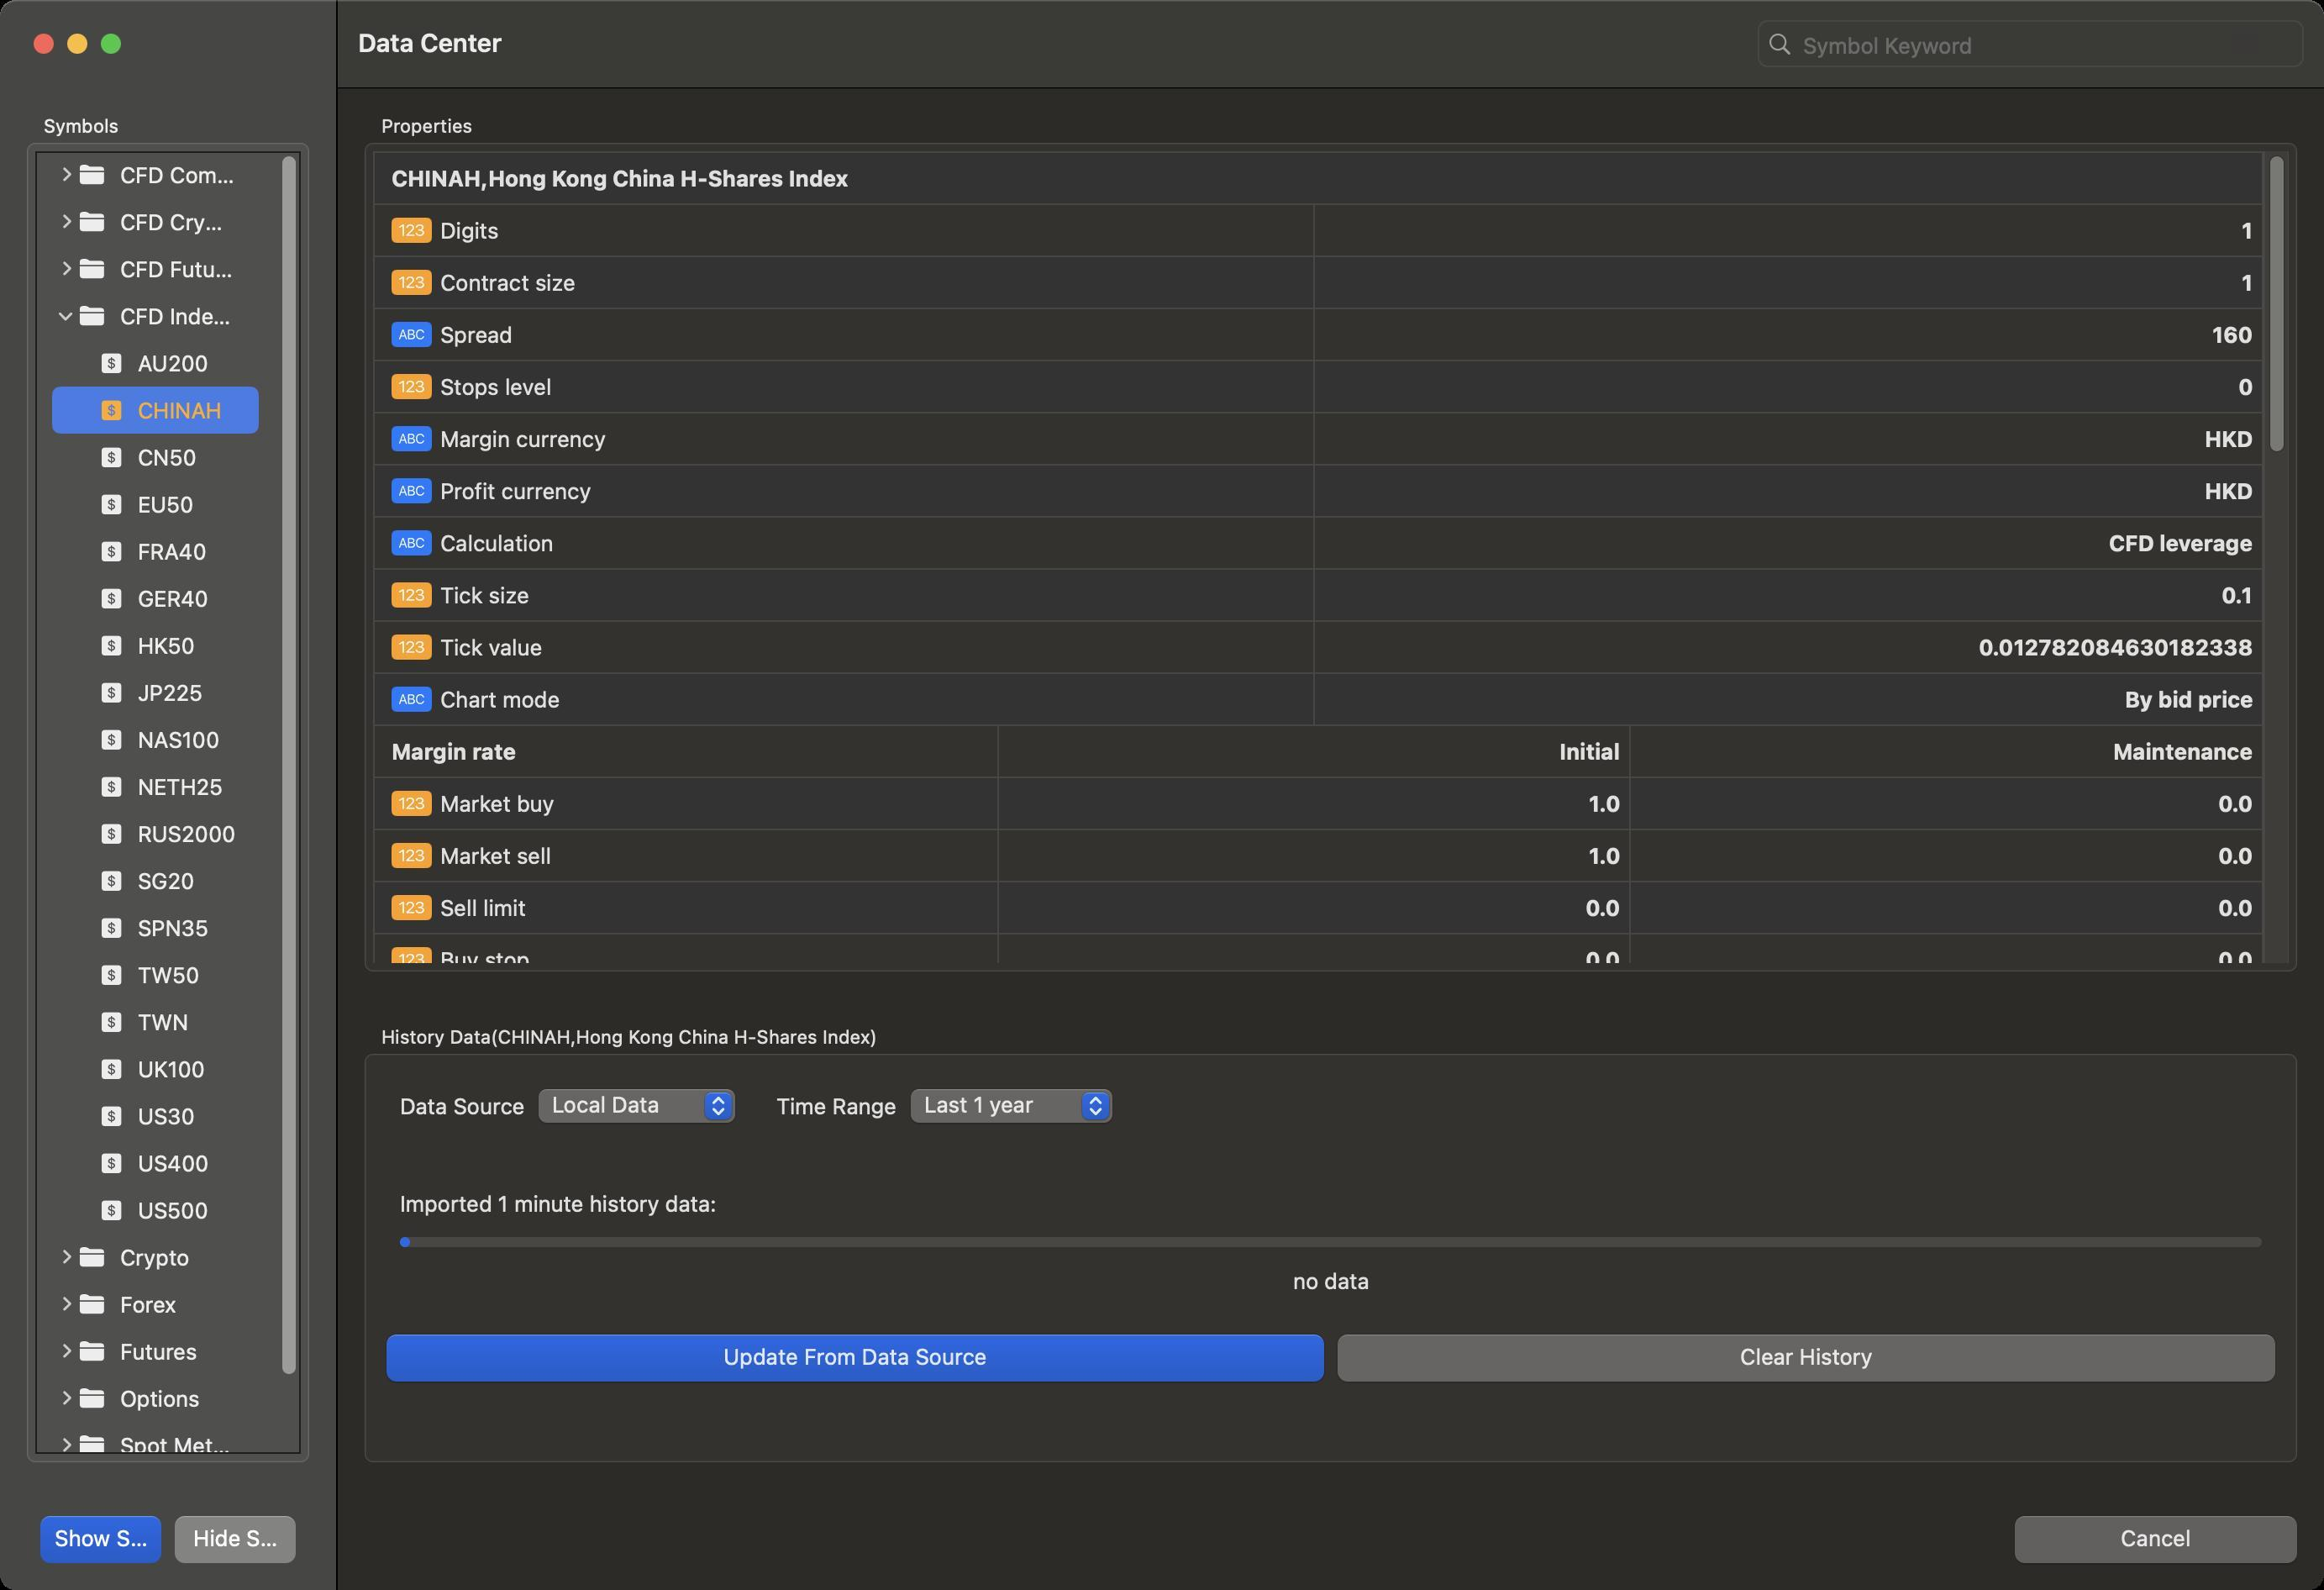
Accessibility tree:
{"name": "Data_Center", "role": "AXWindow", "description": null, "role_description": "standard window", "value": null, "position": "164.00;117.00", "size": "1383;946", "children": [{"name": null, "role": "AXGroup", "description": null, "role_description": "group", "value": null, "position": "0.00;0.00", "size": "1383;946", "children": [{"name": null, "role": "AXSplitGroup", "description": null, "role_description": "split group", "value": null, "position": "0.00;0.00", "size": "1383;946", "children": [{"name": null, "role": "AXGroup", "description": null, "role_description": "group", "value": null, "position": "0.00;0.00", "size": "200;946", "children": [{"name": null, "role": "AXGroup", "description": null, "role_description": "group", "value": null, "position": "16.00;68.00", "size": "168;802", "children": [{"name": null, "role": "AXHeading", "description": "Symbols", "role_description": "heading", "value": null, "position": "26.00;68.00", "size": "45;14", "children": []}, {"name": null, "role": "AXScrollArea", "description": null, "role_description": "scroll area", "value": null, "position": "21.00;90.00", "size": "158;775", "children": [{"name": null, "role": "AXOutline", "description": "Sidebar", "role_description": "outline", "value": null, "position": "21.00;90.00", "size": "158;775", "children": [{"name": null, "role": "AXRow", "description": null, "role_description": "outline row", "value": null, "position": "21.00;90.00", "size": "143;28", "children": [{"name": null, "role": "AXCell", "description": null, "role_description": "cell", "value": null, "position": "31.00;90.00", "size": "123;28", "children": [{"name": null, "role": "AXHeading", "description": "Move", "role_description": "heading", "value": null, "position": "47.50;98.00", "size": "14;12", "children": []}, {"name": null, "role": "AXStaticText", "description": null, "role_description": "text", "value": "CFD Commodity", "position": "71.50;96.00", "size": "68;16", "children": []}, {"name": null, "role": "AXDisclosureTriangle", "description": null, "role_description": "disclosure triangle", "value": 0, "position": "33.00;90.00", "size": "13;28", "children": []}]}]}, {"name": null, "role": "AXRow", "description": null, "role_description": "outline row", "value": null, "position": "21.00;118.00", "size": "143;28", "children": [{"name": null, "role": "AXCell", "description": null, "role_description": "cell", "value": null, "position": "31.00;118.00", "size": "123;28", "children": [{"name": null, "role": "AXHeading", "description": "Move", "role_description": "heading", "value": null, "position": "47.50;126.00", "size": "14;12", "children": []}, {"name": null, "role": "AXStaticText", "description": null, "role_description": "text", "value": "CFD Crypto", "position": "71.50;124.00", "size": "62;16", "children": []}, {"name": null, "role": "AXDisclosureTriangle", "description": null, "role_description": "disclosure triangle", "value": 0, "position": "33.00;118.00", "size": "13;28", "children": []}]}]}, {"name": null, "role": "AXRow", "description": null, "role_description": "outline row", "value": null, "position": "21.00;146.00", "size": "143;28", "children": [{"name": null, "role": "AXCell", "description": null, "role_description": "cell", "value": null, "position": "31.00;146.00", "size": "123;28", "children": [{"name": null, "role": "AXHeading", "description": "Move", "role_description": "heading", "value": null, "position": "47.50;154.00", "size": "14;12", "children": []}, {"name": null, "role": "AXStaticText", "description": null, "role_description": "text", "value": "CFD Futures", "position": "71.50;152.00", "size": "67;16", "children": []}, {"name": null, "role": "AXDisclosureTriangle", "description": null, "role_description": "disclosure triangle", "value": 0, "position": "33.00;146.00", "size": "13;28", "children": []}]}]}, {"name": null, "role": "AXRow", "description": null, "role_description": "outline row", "value": null, "position": "21.00;174.00", "size": "143;28", "children": [{"name": null, "role": "AXCell", "description": null, "role_description": "cell", "value": null, "position": "31.00;174.00", "size": "123;28", "children": [{"name": null, "role": "AXHeading", "description": "Move", "role_description": "heading", "value": null, "position": "47.50;182.00", "size": "14;12", "children": []}, {"name": null, "role": "AXStaticText", "description": null, "role_description": "text", "value": "CFD Indexes", "position": "71.50;180.00", "size": "66;16", "children": []}, {"name": null, "role": "AXDisclosureTriangle", "description": null, "role_description": "disclosure triangle", "value": 1, "position": "33.00;174.00", "size": "13;28", "children": []}]}]}, {"name": null, "role": "AXRow", "description": null, "role_description": "outline row", "value": null, "position": "21.00;202.00", "size": "143;28", "children": [{"name": null, "role": "AXCell", "description": null, "role_description": "cell", "value": null, "position": "31.00;202.00", "size": "123;28", "children": [{"name": null, "role": "AXImage", "description": "dollarsign.square.fill", "role_description": "image", "value": null, "position": "60.50;210.00", "size": "12;12", "children": []}, {"name": null, "role": "AXStaticText", "description": null, "role_description": "text", "value": "AU200", "position": "82.00;208.00", "size": "42;16", "children": []}, {"name": null, "role": "AXStaticText", "description": null, "role_description": "text", "value": "ASX 200 Index", "position": "170.00;208.00", "size": "0;16", "children": []}]}]}, {"name": null, "role": "AXRow", "description": null, "role_description": "outline row", "value": null, "position": "21.00;230.00", "size": "143;28", "children": [{"name": null, "role": "AXCell", "description": null, "role_description": "cell", "value": null, "position": "31.00;230.00", "size": "123;28", "children": [{"name": null, "role": "AXImage", "description": "dollarsign.square.fill", "role_description": "image", "value": null, "position": "60.50;238.00", "size": "12;12", "children": []}, {"name": null, "role": "AXStaticText", "description": null, "role_description": "text", "value": "CHINAH", "position": "82.00;236.00", "size": "50;16", "children": []}, {"name": null, "role": "AXStaticText", "description": null, "role_description": "text", "value": "Hong Kong China H-Shares Index", "position": "170.00;236.00", "size": "0;16", "children": []}]}]}, {"name": null, "role": "AXRow", "description": null, "role_description": "outline row", "value": null, "position": "21.00;258.00", "size": "143;28", "children": [{"name": null, "role": "AXCell", "description": null, "role_description": "cell", "value": null, "position": "31.00;258.00", "size": "123;28", "children": [{"name": null, "role": "AXImage", "description": "dollarsign.square.fill", "role_description": "image", "value": null, "position": "60.50;266.00", "size": "12;12", "children": []}, {"name": null, "role": "AXStaticText", "description": null, "role_description": "text", "value": "CN50", "position": "82.00;264.00", "size": "35;16", "children": []}, {"name": null, "role": "AXStaticText", "description": null, "role_description": "text", "value": "FTSE China A50 Index", "position": "170.00;264.00", "size": "0;16", "children": []}]}]}, {"name": null, "role": "AXRow", "description": null, "role_description": "outline row", "value": null, "position": "21.00;286.00", "size": "143;28", "children": [{"name": null, "role": "AXCell", "description": null, "role_description": "cell", "value": null, "position": "31.00;286.00", "size": "123;28", "children": [{"name": null, "role": "AXImage", "description": "dollarsign.square.fill", "role_description": "image", "value": null, "position": "60.50;294.00", "size": "12;12", "children": []}, {"name": null, "role": "AXStaticText", "description": null, "role_description": "text", "value": "EU50", "position": "82.00;292.00", "size": "34;16", "children": []}, {"name": null, "role": "AXStaticText", "description": null, "role_description": "text", "value": "EURO STOXX 50", "position": "170.00;292.00", "size": "0;16", "children": []}]}]}, {"name": null, "role": "AXRow", "description": null, "role_description": "outline row", "value": null, "position": "21.00;314.00", "size": "143;28", "children": [{"name": null, "role": "AXCell", "description": null, "role_description": "cell", "value": null, "position": "31.00;314.00", "size": "123;28", "children": [{"name": null, "role": "AXImage", "description": "dollarsign.square.fill", "role_description": "image", "value": null, "position": "60.50;322.00", "size": "12;12", "children": []}, {"name": null, "role": "AXStaticText", "description": null, "role_description": "text", "value": "FRA40", "position": "82.00;320.00", "size": "41;16", "children": []}, {"name": null, "role": "AXStaticText", "description": null, "role_description": "text", "value": "CAC 40 Index", "position": "170.00;320.00", "size": "0;16", "children": []}]}]}, {"name": null, "role": "AXRow", "description": null, "role_description": "outline row", "value": null, "position": "21.00;342.00", "size": "143;28", "children": [{"name": null, "role": "AXCell", "description": null, "role_description": "cell", "value": null, "position": "31.00;342.00", "size": "123;28", "children": [{"name": null, "role": "AXImage", "description": "dollarsign.square.fill", "role_description": "image", "value": null, "position": "60.50;350.00", "size": "12;12", "children": []}, {"name": null, "role": "AXStaticText", "description": null, "role_description": "text", "value": "GER40", "position": "82.00;348.00", "size": "42;16", "children": []}, {"name": null, "role": "AXStaticText", "description": null, "role_description": "text", "value": "Germany40", "position": "170.00;348.00", "size": "0;16", "children": []}]}]}, {"name": null, "role": "AXRow", "description": null, "role_description": "outline row", "value": null, "position": "21.00;370.00", "size": "143;28", "children": [{"name": null, "role": "AXCell", "description": null, "role_description": "cell", "value": null, "position": "31.00;370.00", "size": "123;28", "children": [{"name": null, "role": "AXImage", "description": "dollarsign.square.fill", "role_description": "image", "value": null, "position": "60.50;378.00", "size": "12;12", "children": []}, {"name": null, "role": "AXStaticText", "description": null, "role_description": "text", "value": "HK50", "position": "82.00;376.00", "size": "34;16", "children": []}, {"name": null, "role": "AXStaticText", "description": null, "role_description": "text", "value": "HSI 50 Index", "position": "170.00;376.00", "size": "0;16", "children": []}]}]}, {"name": null, "role": "AXRow", "description": null, "role_description": "outline row", "value": null, "position": "21.00;398.00", "size": "143;28", "children": [{"name": null, "role": "AXCell", "description": null, "role_description": "cell", "value": null, "position": "31.00;398.00", "size": "123;28", "children": [{"name": null, "role": "AXImage", "description": "dollarsign.square.fill", "role_description": "image", "value": null, "position": "60.50;406.00", "size": "12;12", "children": []}, {"name": null, "role": "AXStaticText", "description": null, "role_description": "text", "value": "JP225", "position": "82.00;404.00", "size": "39;16", "children": []}, {"name": null, "role": "AXStaticText", "description": null, "role_description": "text", "value": "Nikkei 225 Index", "position": "170.00;404.00", "size": "0;16", "children": []}]}]}, {"name": null, "role": "AXRow", "description": null, "role_description": "outline row", "value": null, "position": "21.00;426.00", "size": "143;28", "children": [{"name": null, "role": "AXCell", "description": null, "role_description": "cell", "value": null, "position": "31.00;426.00", "size": "123;28", "children": [{"name": null, "role": "AXImage", "description": "dollarsign.square.fill", "role_description": "image", "value": null, "position": "60.50;434.00", "size": "12;12", "children": []}, {"name": null, "role": "AXStaticText", "description": null, "role_description": "text", "value": "NAS100", "position": "82.00;432.00", "size": "49;16", "children": []}, {"name": null, "role": "AXStaticText", "description": null, "role_description": "text", "value": "NASDAQ 100 Index", "position": "170.00;432.00", "size": "0;16", "children": []}]}]}, {"name": null, "role": "AXRow", "description": null, "role_description": "outline row", "value": null, "position": "21.00;454.00", "size": "143;28", "children": [{"name": null, "role": "AXCell", "description": null, "role_description": "cell", "value": null, "position": "31.00;454.00", "size": "123;28", "children": [{"name": null, "role": "AXImage", "description": "dollarsign.square.fill", "role_description": "image", "value": null, "position": "60.50;462.00", "size": "12;12", "children": []}, {"name": null, "role": "AXStaticText", "description": null, "role_description": "text", "value": "NETH25", "position": "82.00;460.00", "size": "51;16", "children": []}, {"name": null, "role": "AXStaticText", "description": null, "role_description": "text", "value": "Netherlands 25 Index", "position": "170.00;460.00", "size": "0;16", "children": []}]}]}, {"name": null, "role": "AXRow", "description": null, "role_description": "outline row", "value": null, "position": "21.00;482.00", "size": "143;28", "children": [{"name": null, "role": "AXCell", "description": null, "role_description": "cell", "value": null, "position": "31.00;482.00", "size": "123;28", "children": [{"name": null, "role": "AXImage", "description": "dollarsign.square.fill", "role_description": "image", "value": null, "position": "60.50;490.00", "size": "12;12", "children": []}, {"name": null, "role": "AXStaticText", "description": null, "role_description": "text", "value": "RUS2000", "position": "82.00;488.00", "size": "58;16", "children": []}, {"name": null, "role": "AXStaticText", "description": null, "role_description": "text", "value": "US Small Cap 2000 Index", "position": "170.00;488.00", "size": "0;16", "children": []}]}]}, {"name": null, "role": "AXRow", "description": null, "role_description": "outline row", "value": null, "position": "21.00;510.00", "size": "143;28", "children": [{"name": null, "role": "AXCell", "description": null, "role_description": "cell", "value": null, "position": "31.00;510.00", "size": "123;28", "children": [{"name": null, "role": "AXImage", "description": "dollarsign.square.fill", "role_description": "image", "value": null, "position": "60.50;518.00", "size": "12;12", "children": []}, {"name": null, "role": "AXStaticText", "description": null, "role_description": "text", "value": "SG20", "position": "82.00;516.00", "size": "34;16", "children": []}, {"name": null, "role": "AXStaticText", "description": null, "role_description": "text", "value": "Singapore 20 Index", "position": "170.00;516.00", "size": "0;16", "children": []}]}]}, {"name": null, "role": "AXRow", "description": null, "role_description": "outline row", "value": null, "position": "21.00;538.00", "size": "143;28", "children": [{"name": null, "role": "AXCell", "description": null, "role_description": "cell", "value": null, "position": "31.00;538.00", "size": "123;28", "children": [{"name": null, "role": "AXImage", "description": "dollarsign.square.fill", "role_description": "image", "value": null, "position": "60.50;546.00", "size": "12;12", "children": []}, {"name": null, "role": "AXStaticText", "description": null, "role_description": "text", "value": "SPN35", "position": "82.00;544.00", "size": "42;16", "children": []}, {"name": null, "role": "AXStaticText", "description": null, "role_description": "text", "value": "IBEX 35 Index", "position": "170.00;544.00", "size": "0;16", "children": []}]}]}, {"name": null, "role": "AXRow", "description": null, "role_description": "outline row", "value": null, "position": "21.00;566.00", "size": "143;28", "children": [{"name": null, "role": "AXCell", "description": null, "role_description": "cell", "value": null, "position": "31.00;566.00", "size": "123;28", "children": [{"name": null, "role": "AXImage", "description": "dollarsign.square.fill", "role_description": "image", "value": null, "position": "60.50;574.00", "size": "12;12", "children": []}, {"name": null, "role": "AXStaticText", "description": null, "role_description": "text", "value": "TW50", "position": "82.00;572.00", "size": "37;16", "children": []}, {"name": null, "role": "AXStaticText", "description": null, "role_description": "text", "value": "FTSE Taiwan 50 Index", "position": "170.00;572.00", "size": "0;16", "children": []}]}]}, {"name": null, "role": "AXRow", "description": null, "role_description": "outline row", "value": null, "position": "21.00;594.00", "size": "143;28", "children": [{"name": null, "role": "AXCell", "description": null, "role_description": "cell", "value": null, "position": "31.00;594.00", "size": "123;28", "children": [{"name": null, "role": "AXImage", "description": "dollarsign.square.fill", "role_description": "image", "value": null, "position": "60.50;602.00", "size": "12;12", "children": []}, {"name": null, "role": "AXStaticText", "description": null, "role_description": "text", "value": "TWN", "position": "82.00;600.00", "size": "30;16", "children": []}, {"name": null, "role": "AXStaticText", "description": null, "role_description": "text", "value": "Taiwan Capped Index", "position": "170.00;600.00", "size": "0;16", "children": []}]}]}, {"name": null, "role": "AXRow", "description": null, "role_description": "outline row", "value": null, "position": "21.00;622.00", "size": "143;28", "children": [{"name": null, "role": "AXCell", "description": null, "role_description": "cell", "value": null, "position": "31.00;622.00", "size": "123;28", "children": [{"name": null, "role": "AXImage", "description": "dollarsign.square.fill", "role_description": "image", "value": null, "position": "60.50;630.00", "size": "12;12", "children": []}, {"name": null, "role": "AXStaticText", "description": null, "role_description": "text", "value": "UK100", "position": "82.00;628.00", "size": "40;16", "children": []}, {"name": null, "role": "AXStaticText", "description": null, "role_description": "text", "value": "FTSE 100 Index", "position": "170.00;628.00", "size": "0;16", "children": []}]}]}, {"name": null, "role": "AXRow", "description": null, "role_description": "outline row", "value": null, "position": "21.00;650.00", "size": "143;28", "children": [{"name": null, "role": "AXCell", "description": null, "role_description": "cell", "value": null, "position": "31.00;650.00", "size": "123;28", "children": [{"name": null, "role": "AXImage", "description": "dollarsign.square.fill", "role_description": "image", "value": null, "position": "60.50;658.00", "size": "12;12", "children": []}, {"name": null, "role": "AXStaticText", "description": null, "role_description": "text", "value": "US30", "position": "82.00;656.00", "size": "34;16", "children": []}, {"name": null, "role": "AXStaticText", "description": null, "role_description": "text", "value": "Wall Street 30", "position": "170.00;656.00", "size": "0;16", "children": []}]}]}, {"name": null, "role": "AXRow", "description": null, "role_description": "outline row", "value": null, "position": "21.00;678.00", "size": "143;28", "children": [{"name": null, "role": "AXCell", "description": null, "role_description": "cell", "value": null, "position": "31.00;678.00", "size": "123;28", "children": [{"name": null, "role": "AXImage", "description": "dollarsign.square.fill", "role_description": "image", "value": null, "position": "60.50;686.00", "size": "12;12", "children": []}, {"name": null, "role": "AXStaticText", "description": null, "role_description": "text", "value": "US400", "position": "82.00;684.00", "size": "42;16", "children": []}, {"name": null, "role": "AXStaticText", "description": null, "role_description": "text", "value": "Standard & Poor's 400 MidCap Index", "position": "170.00;684.00", "size": "0;16", "children": []}]}]}, {"name": null, "role": "AXRow", "description": null, "role_description": "outline row", "value": null, "position": "21.00;706.00", "size": "143;28", "children": [{"name": null, "role": "AXCell", "description": null, "role_description": "cell", "value": null, "position": "31.00;706.00", "size": "123;28", "children": [{"name": null, "role": "AXImage", "description": "dollarsign.square.fill", "role_description": "image", "value": null, "position": "60.50;714.00", "size": "12;12", "children": []}, {"name": null, "role": "AXStaticText", "description": null, "role_description": "text", "value": "US500", "position": "82.00;712.00", "size": "42;16", "children": []}, {"name": null, "role": "AXStaticText", "description": null, "role_description": "text", "value": "Standard & Poor's 500", "position": "170.00;712.00", "size": "0;16", "children": []}]}]}, {"name": null, "role": "AXRow", "description": null, "role_description": "outline row", "value": null, "position": "21.00;734.00", "size": "143;28", "children": [{"name": null, "role": "AXCell", "description": null, "role_description": "cell", "value": null, "position": "31.00;734.00", "size": "123;28", "children": [{"name": null, "role": "AXHeading", "description": "Move", "role_description": "heading", "value": null, "position": "47.50;742.00", "size": "14;12", "children": []}, {"name": null, "role": "AXStaticText", "description": null, "role_description": "text", "value": "Crypto", "position": "71.50;740.00", "size": "42;16", "children": []}, {"name": null, "role": "AXDisclosureTriangle", "description": null, "role_description": "disclosure triangle", "value": 0, "position": "33.00;734.00", "size": "13;28", "children": []}]}]}, {"name": null, "role": "AXRow", "description": null, "role_description": "outline row", "value": null, "position": "21.00;762.00", "size": "143;28", "children": [{"name": null, "role": "AXCell", "description": null, "role_description": "cell", "value": null, "position": "31.00;762.00", "size": "123;28", "children": [{"name": null, "role": "AXHeading", "description": "Move", "role_description": "heading", "value": null, "position": "47.50;770.00", "size": "14;12", "children": []}, {"name": null, "role": "AXStaticText", "description": null, "role_description": "text", "value": "Forex", "position": "71.50;768.00", "size": "34;16", "children": []}, {"name": null, "role": "AXDisclosureTriangle", "description": null, "role_description": "disclosure triangle", "value": 0, "position": "33.00;762.00", "size": "13;28", "children": []}]}]}, {"name": null, "role": "AXRow", "description": null, "role_description": "outline row", "value": null, "position": "21.00;790.00", "size": "143;28", "children": [{"name": null, "role": "AXCell", "description": null, "role_description": "cell", "value": null, "position": "31.00;790.00", "size": "123;28", "children": [{"name": null, "role": "AXHeading", "description": "Move", "role_description": "heading", "value": null, "position": "47.50;798.00", "size": "14;12", "children": []}, {"name": null, "role": "AXStaticText", "description": null, "role_description": "text", "value": "Futures", "position": "71.50;796.00", "size": "46;16", "children": []}, {"name": null, "role": "AXDisclosureTriangle", "description": null, "role_description": "disclosure triangle", "value": 0, "position": "33.00;790.00", "size": "13;28", "children": []}]}]}, {"name": null, "role": "AXRow", "description": null, "role_description": "outline row", "value": null, "position": "21.00;818.00", "size": "143;28", "children": [{"name": null, "role": "AXCell", "description": null, "role_description": "cell", "value": null, "position": "31.00;818.00", "size": "123;28", "children": [{"name": null, "role": "AXHeading", "description": "Move", "role_description": "heading", "value": null, "position": "47.50;826.00", "size": "14;12", "children": []}, {"name": null, "role": "AXStaticText", "description": null, "role_description": "text", "value": "Options", "position": "71.50;824.00", "size": "48;16", "children": []}, {"name": null, "role": "AXDisclosureTriangle", "description": null, "role_description": "disclosure triangle", "value": 0, "position": "33.00;818.00", "size": "13;28", "children": []}]}]}, {"name": null, "role": "AXRow", "description": null, "role_description": "outline row", "value": null, "position": "21.00;846.00", "size": "143;28", "children": [{"name": null, "role": "AXCell", "description": null, "role_description": "cell", "value": null, "position": "31.00;846.00", "size": "123;28", "children": [{"name": null, "role": "AXHeading", "description": "Move", "role_description": "heading", "value": null, "position": "47.50;854.00", "size": "14;12", "children": []}, {"name": null, "role": "AXStaticText", "description": null, "role_description": "text", "value": "Spot Metals", "position": "71.50;852.00", "size": "66;16", "children": []}, {"name": null, "role": "AXDisclosureTriangle", "description": null, "role_description": "disclosure triangle", "value": 0, "position": "33.00;846.00", "size": "13;28", "children": []}]}]}, {"name": null, "role": "AXRow", "description": null, "role_description": "outline row", "value": null, "position": "21.00;874.00", "size": "143;28", "children": [{"name": null, "role": "AXCell", "description": null, "role_description": "cell", "value": null, "position": "31.00;874.00", "size": "123;28", "children": [{"name": null, "role": "AXHeading", "description": "Move", "role_description": "heading", "value": null, "position": "-164.00;1000.00", "size": "0;0", "children": []}, {"name": null, "role": "AXStaticText", "description": null, "role_description": "text", "value": "Stocks", "position": "-164.00;1000.00", "size": "0;0", "children": []}, {"name": null, "role": "AXDisclosureTriangle", "description": null, "role_description": "disclosure triangle", "value": 0, "position": "33.00;874.00", "size": "13;28", "children": []}]}]}, {"name": null, "role": "AXColumn", "description": null, "role_description": "column", "value": null, "position": "31.00;90.00", "size": "123;822", "children": []}]}, {"name": null, "role": "AXScrollBar", "description": null, "role_description": "scroll bar", "value": 0.0, "position": "164.00;90.00", "size": "15;775", "children": [{"name": null, "role": "AXValueIndicator", "description": null, "role_description": "value indicator", "value": 0.0, "position": "164.00;92.00", "size": "15;726", "children": []}, {"name": null, "role": "AXButton", "description": null, "role_description": "increment arrow button", "value": null, "position": "164.00;90.00", "size": "0;0", "children": []}, {"name": null, "role": "AXButton", "description": null, "role_description": "decrement arrow button", "value": null, "position": "164.00;90.00", "size": "0;0", "children": []}, {"name": null, "role": "AXButton", "description": null, "role_description": "increment page button", "value": null, "position": "164.00;819.00", "size": "15;46", "children": []}, {"name": null, "role": "AXButton", "description": null, "role_description": "decrement page button", "value": null, "position": "164.00;90.00", "size": "15;2", "children": []}]}]}]}, {"name": null, "role": "AXButton", "description": "Show Symbol", "role_description": "button", "value": null, "position": "32.00;904.00", "size": "56;16", "children": []}, {"name": null, "role": "AXButton", "description": "Hide Symbol", "role_description": "button", "value": null, "position": "112.00;904.00", "size": "56;16", "children": []}]}, {"name": null, "role": "AXSplitter", "description": null, "role_description": "splitter", "value": 200.0, "position": "200.00;52.00", "size": "1;894", "children": []}, {"name": null, "role": "AXGroup", "description": null, "role_description": "group", "value": null, "position": "201.00;0.00", "size": "1182;946", "children": [{"name": null, "role": "AXGroup", "description": null, "role_description": "group", "value": null, "position": "217.00;68.00", "size": "1150;510", "children": [{"name": null, "role": "AXHeading", "description": "Properties", "role_description": "heading", "value": null, "position": "227.00;68.00", "size": "54;14", "children": []}, {"name": null, "role": "AXScrollArea", "description": null, "role_description": "scroll area", "value": null, "position": "222.00;90.00", "size": "1140;483", "children": [{"name": null, "role": "AXStaticText", "description": null, "role_description": "text", "value": "CHINAH,Hong Kong China H-Shares Index", "position": "233.00;98.00", "size": "272;16", "children": []}, {"name": null, "role": "AXImage", "description": "textformat.123", "role_description": "image", "value": null, "position": "237.50;133.50", "size": "15;7", "children": []}, {"name": null, "role": "AXStaticText", "description": null, "role_description": "text", "value": "Digits", "position": "262.00;129.00", "size": "35;16", "children": []}, {"name": null, "role": "AXStaticText", "description": null, "role_description": "text", "value": "1", "position": "1334.00;129.00", "size": "7;16", "children": []}, {"name": null, "role": "AXImage", "description": "textformat.123", "role_description": "image", "value": null, "position": "237.50;164.50", "size": "15;7", "children": []}, {"name": null, "role": "AXStaticText", "description": null, "role_description": "text", "value": "Contract size", "position": "262.00;160.00", "size": "80;16", "children": []}, {"name": null, "role": "AXStaticText", "description": null, "role_description": "text", "value": "1", "position": "1334.00;160.00", "size": "7;16", "children": []}, {"name": null, "role": "AXImage", "description": "abc", "role_description": "image", "value": null, "position": "237.50;196.00", "size": "15;6", "children": []}, {"name": null, "role": "AXStaticText", "description": null, "role_description": "text", "value": "Spread", "position": "262.00;191.00", "size": "44;16", "children": []}, {"name": null, "role": "AXStaticText", "description": null, "role_description": "text", "value": "160", "position": "1316.50;191.00", "size": "24;16", "children": []}, {"name": null, "role": "AXImage", "description": "textformat.123", "role_description": "image", "value": null, "position": "237.50;226.50", "size": "15;7", "children": []}, {"name": null, "role": "AXStaticText", "description": null, "role_description": "text", "value": "Stops level", "position": "262.00;222.00", "size": "66;16", "children": []}, {"name": null, "role": "AXStaticText", "description": null, "role_description": "text", "value": "0", "position": "1332.00;222.00", "size": "9;16", "children": []}, {"name": null, "role": "AXImage", "description": "abc", "role_description": "image", "value": null, "position": "237.50;258.00", "size": "15;6", "children": []}, {"name": null, "role": "AXStaticText", "description": null, "role_description": "text", "value": "Margin currency", "position": "262.00;253.00", "size": "99;16", "children": []}, {"name": null, "role": "AXStaticText", "description": null, "role_description": "text", "value": "HKD", "position": "1312.00;253.00", "size": "29;16", "children": []}, {"name": null, "role": "AXImage", "description": "abc", "role_description": "image", "value": null, "position": "237.50;289.00", "size": "15;6", "children": []}, {"name": null, "role": "AXStaticText", "description": null, "role_description": "text", "value": "Profit currency", "position": "262.00;284.00", "size": "90;16", "children": []}, {"name": null, "role": "AXStaticText", "description": null, "role_description": "text", "value": "HKD", "position": "1312.00;284.00", "size": "29;16", "children": []}, {"name": null, "role": "AXImage", "description": "abc", "role_description": "image", "value": null, "position": "237.50;320.00", "size": "15;6", "children": []}, {"name": null, "role": "AXStaticText", "description": null, "role_description": "text", "value": "Calculation", "position": "262.00;315.00", "size": "68;16", "children": []}, {"name": null, "role": "AXStaticText", "description": null, "role_description": "text", "value": "CFD leverage", "position": "1255.00;315.00", "size": "86;16", "children": []}, {"name": null, "role": "AXImage", "description": "textformat.123", "role_description": "image", "value": null, "position": "237.50;350.50", "size": "15;7", "children": []}, {"name": null, "role": "AXStaticText", "description": null, "role_description": "text", "value": "Tick size", "position": "262.00;346.00", "size": "53;16", "children": []}, {"name": null, "role": "AXStaticText", "description": null, "role_description": "text", "value": "0.1", "position": "1322.00;346.00", "size": "19;16", "children": []}, {"name": null, "role": "AXImage", "description": "textformat.123", "role_description": "image", "value": null, "position": "237.50;381.50", "size": "15;7", "children": []}, {"name": null, "role": "AXStaticText", "description": null, "role_description": "text", "value": "Tick value", "position": "262.00;377.00", "size": "61;16", "children": []}, {"name": null, "role": "AXStaticText", "description": null, "role_description": "text", "value": "0.012782084630182338", "position": "1177.50;377.00", "size": "164;16", "children": []}, {"name": null, "role": "AXImage", "description": "abc", "role_description": "image", "value": null, "position": "237.50;413.00", "size": "15;6", "children": []}, {"name": null, "role": "AXStaticText", "description": null, "role_description": "text", "value": "Chart mode", "position": "262.00;408.00", "size": "72;16", "children": []}, {"name": null, "role": "AXStaticText", "description": null, "role_description": "text", "value": "By bid price", "position": "1264.50;408.00", "size": "76;16", "children": []}, {"name": null, "role": "AXStaticText", "description": null, "role_description": "text", "value": "Margin rate", "position": "233.00;439.00", "size": "74;16", "children": []}, {"name": null, "role": "AXStaticText", "description": null, "role_description": "text", "value": "Initial", "position": "928.17;439.00", "size": "36;16", "children": []}, {"name": null, "role": "AXStaticText", "description": null, "role_description": "text", "value": "Maintenance", "position": "1257.50;439.00", "size": "84;16", "children": []}, {"name": null, "role": "AXImage", "description": "textformat.123", "role_description": "image", "value": null, "position": "237.50;474.50", "size": "15;7", "children": []}, {"name": null, "role": "AXStaticText", "description": null, "role_description": "text", "value": "Market buy", "position": "262.00;470.00", "size": "68;16", "children": []}, {"name": null, "role": "AXStaticText", "description": null, "role_description": "text", "value": "1.0", "position": "945.67;470.00", "size": "19;16", "children": []}, {"name": null, "role": "AXStaticText", "description": null, "role_description": "text", "value": "0.0", "position": "1320.00;470.00", "size": "21;16", "children": []}, {"name": null, "role": "AXImage", "description": "textformat.123", "role_description": "image", "value": null, "position": "237.50;505.50", "size": "15;7", "children": []}, {"name": null, "role": "AXStaticText", "description": null, "role_description": "text", "value": "Market sell", "position": "262.00;501.00", "size": "66;16", "children": []}, {"name": null, "role": "AXStaticText", "description": null, "role_description": "text", "value": "1.0", "position": "945.67;501.00", "size": "19;16", "children": []}, {"name": null, "role": "AXStaticText", "description": null, "role_description": "text", "value": "0.0", "position": "1320.00;501.00", "size": "21;16", "children": []}, {"name": null, "role": "AXImage", "description": "textformat.123", "role_description": "image", "value": null, "position": "237.50;536.50", "size": "15;7", "children": []}, {"name": null, "role": "AXStaticText", "description": null, "role_description": "text", "value": "Sell limit", "position": "262.00;532.00", "size": "51;16", "children": []}, {"name": null, "role": "AXStaticText", "description": null, "role_description": "text", "value": "0.0", "position": "943.67;532.00", "size": "21;16", "children": []}, {"name": null, "role": "AXStaticText", "description": null, "role_description": "text", "value": "0.0", "position": "1320.00;532.00", "size": "21;16", "children": []}, {"name": null, "role": "AXImage", "description": "textformat.123", "role_description": "image", "value": null, "position": "237.50;567.50", "size": "15;7", "children": []}, {"name": null, "role": "AXStaticText", "description": null, "role_description": "text", "value": "Buy stop", "position": "262.00;563.00", "size": "54;16", "children": []}, {"name": null, "role": "AXStaticText", "description": null, "role_description": "text", "value": "0.0", "position": "943.67;563.00", "size": "21;16", "children": []}, {"name": null, "role": "AXStaticText", "description": null, "role_description": "text", "value": "0.0", "position": "1320.00;563.00", "size": "21;16", "children": []}, {"name": null, "role": "AXImage", "description": "textformat.123", "role_description": "image", "value": null, "position": "237.50;598.50", "size": "15;7", "children": []}, {"name": null, "role": "AXStaticText", "description": null, "role_description": "text", "value": "Sell stop", "position": "262.00;594.00", "size": "52;16", "children": []}, {"name": null, "role": "AXStaticText", "description": null, "role_description": "text", "value": "0.0", "position": "943.67;594.00", "size": "21;16", "children": []}, {"name": null, "role": "AXStaticText", "description": null, "role_description": "text", "value": "0.0", "position": "1320.00;594.00", "size": "21;16", "children": []}, {"name": null, "role": "AXImage", "description": "textformat.123", "role_description": "image", "value": null, "position": "237.50;629.50", "size": "15;7", "children": []}, {"name": null, "role": "AXStaticText", "description": null, "role_description": "text", "value": "Buy stop limit", "position": "262.00;625.00", "size": "82;16", "children": []}, {"name": null, "role": "AXStaticText", "description": null, "role_description": "text", "value": "0.0", "position": "943.67;625.00", "size": "21;16", "children": []}, {"name": null, "role": "AXStaticText", "description": null, "role_description": "text", "value": "0.0", "position": "1320.00;625.00", "size": "21;16", "children": []}, {"name": null, "role": "AXImage", "description": "textformat.123", "role_description": "image", "value": null, "position": "237.50;660.50", "size": "15;7", "children": []}, {"name": null, "role": "AXStaticText", "description": null, "role_description": "text", "value": "Sell stop limit", "position": "262.00;656.00", "size": "82;16", "children": []}, {"name": null, "role": "AXStaticText", "description": null, "role_description": "text", "value": "0.0", "position": "943.67;656.00", "size": "21;16", "children": []}, {"name": null, "role": "AXStaticText", "description": null, "role_description": "text", "value": "0.0", "position": "1320.00;656.00", "size": "21;16", "children": []}, {"name": null, "role": "AXImage", "description": "abc", "role_description": "image", "value": null, "position": "237.50;692.00", "size": "15;6", "children": []}, {"name": null, "role": "AXStaticText", "description": null, "role_description": "text", "value": "Trade", "position": "262.00;687.00", "size": "34;16", "children": []}, {"name": null, "role": "AXStaticText", "description": null, "role_description": "text", "value": "Full access", "position": "1269.50;687.00", "size": "72;16", "children": []}, {"name": null, "role": "AXImage", "description": "abc", "role_description": "image", "value": null, "position": "237.50;723.00", "size": "15;6", "children": []}, {"name": null, "role": "AXStaticText", "description": null, "role_description": "text", "value": "Execution", "position": "262.00;718.00", "size": "60;16", "children": []}, {"name": null, "role": "AXStaticText", "description": null, "role_description": "text", "value": "Execution of orders on the market", "position": "1122.50;718.00", "size": "218;16", "children": []}, {"name": null, "role": "AXImage", "description": "abc", "role_description": "image", "value": null, "position": "237.50;754.00", "size": "15;6", "children": []}, {"name": null, "role": "AXStaticText", "description": null, "role_description": "text", "value": "GTC mode", "position": "262.00;749.00", "size": "64;16", "children": []}, {"name": null, "role": "AXStaticText", "description": null, "role_description": "text", "value": "GTC", "position": "1313.50;749.00", "size": "28;16", "children": []}, {"name": null, "role": "AXImage", "description": "abc", "role_description": "image", "value": null, "position": "237.50;785.00", "size": "15;6", "children": []}, {"name": null, "role": "AXStaticText", "description": null, "role_description": "text", "value": "Filling", "position": "262.00;780.00", "size": "36;16", "children": []}, {"name": null, "role": "AXStaticText", "description": null, "role_description": "text", "value": "Fill or Kill", "position": "1281.50;780.00", "size": "60;16", "children": []}, {"name": null, "role": "AXImage", "description": "abc", "role_description": "image", "value": null, "position": "237.50;816.00", "size": "15;6", "children": []}, {"name": null, "role": "AXStaticText", "description": null, "role_description": "text", "value": "Expiration", "position": "262.00;811.00", "size": "60;16", "children": []}, {"name": null, "role": "AXStaticText", "description": null, "role_description": "text", "value": "GTC", "position": "1313.50;811.00", "size": "28;16", "children": []}, {"name": null, "role": "AXImage", "description": "abc", "role_description": "image", "value": null, "position": "237.50;847.00", "size": "15;6", "children": []}, {"name": null, "role": "AXStaticText", "description": null, "role_description": "text", "value": "Orders", "position": "262.00;842.00", "size": "42;16", "children": []}, {"name": null, "role": "AXStaticText", "description": null, "role_description": "text", "value": "63", "position": "1323.50;842.00", "size": "18;16", "children": []}, {"name": null, "role": "AXImage", "description": "textformat.123", "role_description": "image", "value": null, "position": "237.50;877.50", "size": "15;7", "children": []}, {"name": null, "role": "AXStaticText", "description": null, "role_description": "text", "value": "Minimal volume", "position": "262.00;873.00", "size": "94;16", "children": []}, {"name": null, "role": "AXStaticText", "description": null, "role_description": "text", "value": "0.1", "position": "1322.00;873.00", "size": "19;16", "children": []}, {"name": null, "role": "AXImage", "description": "textformat.123", "role_description": "image", "value": null, "position": "237.50;908.50", "size": "15;7", "children": []}, {"name": null, "role": "AXStaticText", "description": null, "role_description": "text", "value": "Maximal volume", "position": "262.00;904.00", "size": "98;16", "children": []}, {"name": null, "role": "AXStaticText", "description": null, "role_description": "text", "value": "1000.0", "position": "1295.50;904.00", "size": "46;16", "children": []}, {"name": null, "role": "AXImage", "description": "textformat.123", "role_description": "image", "value": null, "position": "237.50;939.50", "size": "15;7", "children": []}, {"name": null, "role": "AXStaticText", "description": null, "role_description": "text", "value": "Volume step", "position": "262.00;935.00", "size": "75;16", "children": []}, {"name": null, "role": "AXStaticText", "description": null, "role_description": "text", "value": "0.1", "position": "1322.00;935.00", "size": "19;16", "children": []}, {"name": null, "role": "AXImage", "description": "textformat.123", "role_description": "image", "value": null, "position": "237.50;970.50", "size": "15;7", "children": []}, {"name": null, "role": "AXStaticText", "description": null, "role_description": "text", "value": "Swap type", "position": "262.00;966.00", "size": "64;16", "children": []}, {"name": null, "role": "AXStaticText", "description": null, "role_description": "text", "value": "In money in margin currency of the symbol", "position": "1066.50;966.00", "size": "274;16", "children": []}, {"name": null, "role": "AXImage", "description": "textformat.123", "role_description": "image", "value": null, "position": "237.50;1001.50", "size": "15;7", "children": []}, {"name": null, "role": "AXStaticText", "description": null, "role_description": "text", "value": "Swap long", "position": "262.00;997.00", "size": "63;16", "children": []}, {"name": null, "role": "AXStaticText", "description": null, "role_description": "text", "value": "-1", "position": "1328.00;997.00", "size": "13;16", "children": []}, {"name": null, "role": "AXImage", "description": "textformat.123", "role_description": "image", "value": null, "position": "237.50;1032.50", "size": "15;7", "children": []}, {"name": null, "role": "AXStaticText", "description": null, "role_description": "text", "value": "Swap short", "position": "262.00;1028.00", "size": "68;16", "children": []}, {"name": null, "role": "AXStaticText", "description": null, "role_description": "text", "value": "0", "position": "1332.00;1028.00", "size": "9;16", "children": []}, {"name": null, "role": "AXImage", "description": "textformat.123", "role_description": "image", "value": null, "position": "237.50;1063.50", "size": "15;7", "children": []}, {"name": null, "role": "AXStaticText", "description": null, "role_description": "text", "value": "3-days swaps", "position": "262.00;1059.00", "size": "84;16", "children": []}, {"name": null, "role": "AXStaticText", "description": null, "role_description": "text", "value": "Friday", "position": "1300.50;1059.00", "size": "40;16", "children": []}, {"name": null, "role": "AXStaticText", "description": null, "role_description": "text", "value": "Commissions", "position": "233.00;1090.00", "size": "87;16", "children": []}, {"name": null, "role": "AXStaticText", "description": null, "role_description": "text", "value": "Instant,in/out deals", "position": "1215.00;1090.00", "size": "126;16", "children": []}, {"name": null, "role": "AXImage", "description": "textformat.123", "role_description": "image", "value": null, "position": "237.50;1125.50", "size": "15;7", "children": []}, {"name": null, "role": "AXStaticText", "description": null, "role_description": "text", "value": "0 - 1000", "position": "262.00;1121.00", "size": "52;16", "children": []}, {"name": null, "role": "AXStaticText", "description": null, "role_description": "text", "value": "2 USD per lot", "position": "1256.00;1121.00", "size": "85;16", "children": []}, {"name": null, "role": "AXStaticText", "description": null, "role_description": "text", "value": "Sessions", "position": "233.00;1152.00", "size": "58;16", "children": []}, {"name": null, "role": "AXStaticText", "description": null, "role_description": "text", "value": "Quotes", "position": "918.17;1152.00", "size": "46;16", "children": []}, {"name": null, "role": "AXStaticText", "description": null, "role_description": "text", "value": "Trade", "position": "1304.00;1152.00", "size": "37;16", "children": []}, {"name": null, "role": "AXImage", "description": "Calendar", "role_description": "image", "value": null, "position": "237.50;1184.00", "size": "15;14", "children": []}, {"name": null, "role": "AXStaticText", "description": null, "role_description": "text", "value": "Sunday", "position": "262.00;1183.00", "size": "45;16", "children": []}, {"name": null, "role": "AXStaticText", "description": null, "role_description": "text", "value": "00:00-00:00", "position": "879.17;1183.00", "size": "86;16", "children": []}, {"name": null, "role": "AXStaticText", "description": null, "role_description": "text", "value": "00:00-00:00", "position": "1255.50;1183.00", "size": "86;16", "children": []}, {"name": null, "role": "AXImage", "description": "Calendar", "role_description": "image", "value": null, "position": "237.50;1215.00", "size": "15;14", "children": []}, {"name": null, "role": "AXStaticText", "description": null, "role_description": "text", "value": "Monday", "position": "262.00;1214.00", "size": "48;16", "children": []}, {"name": null, "role": "AXStaticText", "description": null, "role_description": "text", "value": "00:15-22:59", "position": "882.67;1214.00", "size": "82;16", "children": []}, {"name": null, "role": "AXStaticText", "description": null, "role_description": "text", "value": "00:15-22:59", "position": "1259.00;1214.00", "size": "82;16", "children": []}, {"name": null, "role": "AXImage", "description": "Calendar", "role_description": "image", "value": null, "position": "237.50;1246.00", "size": "15;14", "children": []}, {"name": null, "role": "AXStaticText", "description": null, "role_description": "text", "value": "Tuesday", "position": "262.00;1245.00", "size": "51;16", "children": []}, {"name": null, "role": "AXStaticText", "description": null, "role_description": "text", "value": "00:01-22:59", "position": "882.67;1245.00", "size": "82;16", "children": []}, {"name": null, "role": "AXStaticText", "description": null, "role_description": "text", "value": "00:01-22:59", "position": "1259.00;1245.00", "size": "82;16", "children": []}, {"name": null, "role": "AXImage", "description": "Calendar", "role_description": "image", "value": null, "position": "237.50;1277.00", "size": "15;14", "children": []}, {"name": null, "role": "AXStaticText", "description": null, "role_description": "text", "value": "Wednesday", "position": "262.00;1276.00", "size": "70;16", "children": []}, {"name": null, "role": "AXStaticText", "description": null, "role_description": "text", "value": "00:01-22:59", "position": "882.67;1276.00", "size": "82;16", "children": []}, {"name": null, "role": "AXStaticText", "description": null, "role_description": "text", "value": "00:01-22:59", "position": "1259.00;1276.00", "size": "82;16", "children": []}, {"name": null, "role": "AXImage", "description": "Calendar", "role_description": "image", "value": null, "position": "237.50;1308.00", "size": "15;14", "children": []}, {"name": null, "role": "AXStaticText", "description": null, "role_description": "text", "value": "Thursday", "position": "262.00;1307.00", "size": "56;16", "children": []}, {"name": null, "role": "AXStaticText", "description": null, "role_description": "text", "value": "00:01-22:59", "position": "882.67;1307.00", "size": "82;16", "children": []}, {"name": null, "role": "AXStaticText", "description": null, "role_description": "text", "value": "00:01-22:59", "position": "1259.00;1307.00", "size": "82;16", "children": []}, {"name": null, "role": "AXImage", "description": "Calendar", "role_description": "image", "value": null, "position": "237.50;1339.00", "size": "15;14", "children": []}, {"name": null, "role": "AXStaticText", "description": null, "role_description": "text", "value": "Friday", "position": "262.00;1338.00", "size": "38;16", "children": []}, {"name": null, "role": "AXStaticText", "description": null, "role_description": "text", "value": "00:01-22:55", "position": "882.67;1338.00", "size": "82;16", "children": []}, {"name": null, "role": "AXStaticText", "description": null, "role_description": "text", "value": "00:01-22:55", "position": "1259.00;1338.00", "size": "82;16", "children": []}, {"name": null, "role": "AXImage", "description": "Calendar", "role_description": "image", "value": null, "position": "237.50;1370.00", "size": "15;14", "children": []}, {"name": null, "role": "AXStaticText", "description": null, "role_description": "text", "value": "Saturday", "position": "262.00;1369.00", "size": "54;16", "children": []}, {"name": null, "role": "AXStaticText", "description": null, "role_description": "text", "value": "00:00-00:00", "position": "879.17;1369.00", "size": "86;16", "children": []}, {"name": null, "role": "AXStaticText", "description": null, "role_description": "text", "value": "00:00-00:00", "position": "1255.50;1369.00", "size": "86;16", "children": []}, {"name": null, "role": "AXScrollBar", "description": null, "role_description": "scroll bar", "value": 0.0, "position": "1347.00;90.00", "size": "15;483", "children": [{"name": null, "role": "AXValueIndicator", "description": null, "role_description": "value indicator", "value": 0.0, "position": "1347.00;92.00", "size": "15;178", "children": []}, {"name": null, "role": "AXButton", "description": null, "role_description": "increment arrow button", "value": null, "position": "1347.00;90.00", "size": "0;0", "children": []}, {"name": null, "role": "AXButton", "description": null, "role_description": "decrement arrow button", "value": null, "position": "1347.00;90.00", "size": "0;0", "children": []}, {"name": null, "role": "AXButton", "description": null, "role_description": "increment page button", "value": null, "position": "1347.00;270.00", "size": "15;303", "children": []}, {"name": null, "role": "AXButton", "description": null, "role_description": "decrement page button", "value": null, "position": "1347.00;90.00", "size": "15;2", "children": []}]}]}]}, {"name": null, "role": "AXGroup", "description": null, "role_description": "group", "value": null, "position": "217.00;610.00", "size": "1150;260", "children": [{"name": null, "role": "AXHeading", "description": "History Data(CHINAH,Hong Kong China H-Shares Index)", "role_description": "heading", "value": null, "position": "227.00;610.00", "size": "296;14", "children": []}, {"name": null, "role": "AXStaticText", "description": null, "role_description": "text", "value": "Data Source", "position": "238.00;650.00", "size": "74;16", "children": []}, {"name": null, "role": "AXPopUpButton", "description": null, "role_description": "pop up button", "value": "Local Data", "position": "320.50;648.00", "size": "118;20", "children": []}, {"name": null, "role": "AXStaticText", "description": null, "role_description": "text", "value": "Time Range", "position": "462.00;650.00", "size": "72;16", "children": []}, {"name": null, "role": "AXPopUpButton", "description": null, "role_description": "pop up button", "value": "Last 1 year", "position": "542.00;648.00", "size": "120;20", "children": []}, {"name": null, "role": "AXStaticText", "description": null, "role_description": "text", "value": "Imported 1 minute history data:", "position": "238.00;708.00", "size": "188;16", "children": []}, {"name": null, "role": "AXProgressIndicator", "description": null, "role_description": "progress indicator", "value": 0.0, "position": "238.00;730.00", "size": "1108;18", "children": []}, {"name": null, "role": "AXStaticText", "description": null, "role_description": "text", "value": "no data", "position": "769.25;754.00", "size": "46;16", "children": []}, {"name": null, "role": "AXButton", "description": "Update From Data Source", "role_description": "button", "value": null, "position": "238.00;796.00", "size": "542;16", "children": []}, {"name": null, "role": "AXButton", "description": "Clear History", "role_description": "button", "value": null, "position": "804.00;796.00", "size": "542;16", "children": []}]}, {"name": null, "role": "AXButton", "description": "Cancel", "role_description": "button", "value": null, "position": "1207.00;904.00", "size": "152;16", "children": []}]}]}]}, {"name": null, "role": "AXToolbar", "description": null, "role_description": "toolbar", "value": null, "position": "0.00;0.00", "size": "1383;52", "children": [{"name": null, "role": "AXGroup", "description": null, "role_description": "group", "value": null, "position": "1042.00;0.00", "size": "333;52", "children": [{"name": null, "role": "AXTextField", "description": null, "role_description": "search text field", "value": "", "position": "1045.00;11.00", "size": "327;31", "children": [{"name": "", "role": "AXButton", "description": "Search", "role_description": "button", "value": null, "position": "1047.00;15.00", "size": "25;22", "children": []}]}]}]}, {"name": null, "role": "AXButton", "description": null, "role_description": "close button", "value": null, "position": "19.00;18.00", "size": "14;16", "children": []}, {"name": null, "role": "AXButton", "description": null, "role_description": "full screen button", "value": null, "position": "59.00;18.00", "size": "14;16", "children": [{"name": null, "role": "AXGroup", "description": null, "role_description": "group", "value": null, "position": "59.00;18.00", "size": "14;16", "children": [{"name": null, "role": "AXGroup", "description": null, "role_description": "group", "value": null, "position": "59.00;18.00", "size": "14;16", "children": []}]}]}, {"name": null, "role": "AXButton", "description": null, "role_description": "minimize button", "value": null, "position": "39.00;18.00", "size": "14;16", "children": []}, {"name": null, "role": "AXStaticText", "description": null, "role_description": "text", "value": "Data Center", "position": "209.00;0.00", "size": "833;52", "children": []}]}